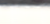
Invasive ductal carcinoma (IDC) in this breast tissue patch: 0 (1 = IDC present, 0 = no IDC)